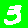
Digit: 3